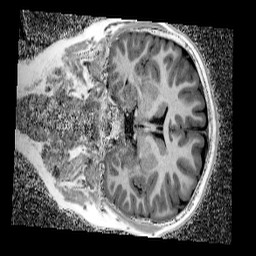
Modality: UNIT1_denoised
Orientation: coronal
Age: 9
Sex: male
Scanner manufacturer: siemens
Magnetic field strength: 3 T
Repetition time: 4 s
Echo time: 0.00299 s